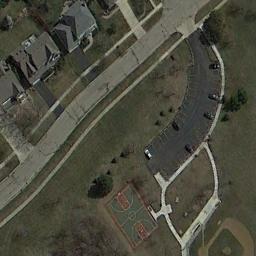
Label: basketball_court